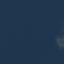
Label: SeaLake